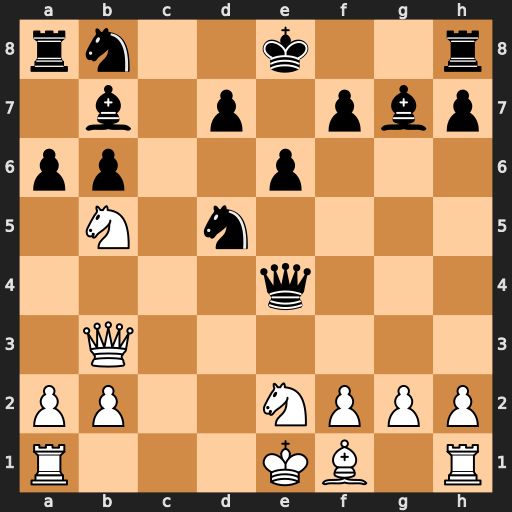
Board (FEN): rn2k2r/1b1p1pbp/pp2p3/1N1n4/4q3/1Q6/PP2NPPP/R3KB1R
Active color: w
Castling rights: KQkq
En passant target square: -
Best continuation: Nd6+ Kd8 Nxe4